Question: I have this custom ConfirmationDialogFragment extended with DialogFragment and I want to replicate the same behavior of AlertDialog but with a custom one. so that next time I can apply this when I need to have an alert dialog with a custom layout and maybe add that as a parameter to my dialog class.
The problem is I can't show the dialog and match the parent like in AlertDialog, kindly refer to this
.
My Dialog fragment class:
'''
import android.os.Bundle
import android.view.LayoutInflater
import android.view.View
import android.view.ViewGroup
import androidx.databinding.DataBindingUtil
import androidx.fragment.app.DialogFragment
private const val KEY_MESSAGE = "ConfirmationDialogFragment.KEY_MESSAGE"
class ConfirmationDialogFragment : DialogFragment() {
private lateinit var binding: DialogFragmentConfirmationBinding
private var onOkClicked: (() -> Unit)? = null
private var onCancelClicked: (() -> Unit)? = null
override fun onCreateView(inflater: LayoutInflater, container: ViewGroup?, savedInstanceState: Bundle?): View? {
val message = arguments?.getString(KEY_MESSAGE) ?: ""
binding = DataBindingUtil.inflate(
LayoutInflater.from(context),
R.layout.dialog_fragment_confirmation,
null,
false
)
binding.message = message
binding.onClickedOk = View.OnClickListener {
onOkClicked?.invoke()
dismiss()
}
binding.onClickedCancel = View.OnClickListener {
onCancelClicked?.invoke()
dismiss()
}
return binding.root
}
fun setOnOkClicked(onOkClicked: () -> Unit) {
this.onOkClicked = onOkClicked
}
fun setOnCancelClicked(onCancelClicked: () -> Unit) {
this.onCancelClicked = onCancelClicked
}
companion object {
fun newInstance(message: String) = ConfirmationDialogFragment().apply {
arguments = Bundle().apply {
putString(KEY_MESSAGE, message)
}
}
}
}
'''
xml layout:
'''
<?xml version="1.0" encoding="utf-8"?>
<layout xmlns:android="http://schemas.android.com/apk/res/android"
xmlns:app="http://schemas.android.com/apk/res-auto"
xmlns:tools="http://schemas.android.com/tools">
<data>
<variable
name="message"
type="String" />
<variable
name="onClickedOk"
type="android.view.View.OnClickListener" />
<variable
name="onClickedCancel"
type="android.view.View.OnClickListener" />
<import type="android.view.View" />
</data>
<androidx.constraintlayout.widget.ConstraintLayout
android:layout_width="match_parent"
android:layout_height="wrap_content"
android:padding="8sp">
<androidx.appcompat.widget.AppCompatTextView
android:id="@+id/messageTextView"
android:layout_width="match_parent"
android:layout_height="wrap_content"
android:padding="12dp"
android:text="@{message}"
app:layout_constraintStart_toStartOf="parent"
app:layout_constraintTop_toBottomOf="parent"
app:layout_constraintTop_toTopOf="parent"
tools:text="Save?" />
<androidx.appcompat.widget.AppCompatButton
android:id="@+id/cancleButton"
style="@style/AppTheme.BodyTitle"
android:layout_width="wrap_content"
android:layout_height="wrap_content"
android:background="@android:color/transparent"
android:onClick="@{onClickedCancel}"
android:text="Cancel"
app:layout_constraintBottom_toBottomOf="parent"
app:layout_constraintEnd_toStartOf="@+id/appCompatButton2"
app:layout_constraintTop_toBottomOf="@+id/messageTextView" />
<androidx.appcompat.widget.AppCompatButton
android:id="@+id/appCompatButton2"
style="@style/AppTheme.BodyTitle"
android:layout_width="wrap_content"
android:layout_height="wrap_content"
android:background="@android:color/transparent"
android:onClick="@{onClickedOk}"
android:text="Yes"
app:layout_constraintBottom_toBottomOf="@+id/cancleButton"
app:layout_constraintEnd_toEndOf="@+id/messageTextView"
app:layout_constraintTop_toTopOf="@+id/cancleButton" />
</androidx.constraintlayout.widget.ConstraintLayout>
</layout>
'''
styles xml:
'''
<?xml version="1.0" encoding="utf-8"?>
<resources>
<style name="AppTheme.Base" parent="Theme.AppCompat.Light.DarkActionBar" />
<style name="AppTheme" parent="AppTheme.Base">
<item name="colorAccent">@color/black</item>
<item name="windowActionBar">false</item>
<item name="coordinatorLayoutStyle">@style/Widget.Support.CoordinatorLayout</item>
<item name="windowNoTitle">true</item>
<item name="colorButtonNormal">@android:color/darker_gray</item>
<item name="buttonStyle">@style/AppTheme.AppThemeButton</item>
</style>
<style name="AppTheme.AppThemeButton">
<item name="android:layout_width">match_parent</item>
<item name="android:layout_height">wrap_content</item>
<item name="android:layout_marginStart">16dp</item>
<item name="android:layout_marginEnd">16dp</item>
<item name="android:textSize">16sp</item>
<item name="android:gravity">center</item>
<item name="android:padding">16dp</item>
<item name="android:textColor">@color/white</item>
<item name="android:foreground">?android:attr/selectableItemBackground</item>
<item name="android:textStyle">bold</item>
</style>
<style name="AppTheme.BodyTitle">
<item name="android:textSize">14sp</item>
<item name="android:textStyle">normal</item>
</style>
</resources>
'''
This is how i use this on my activity:
'''
val dialog = ConfirmationDialogFragment.newInstance(getString(R.string.info_unsaved_data)).apply {
setOnOkClicked {
// do something
}
setOnCancelClicked {
// do something
}
}
dialog.show(supportFragmentManager, null)
'''
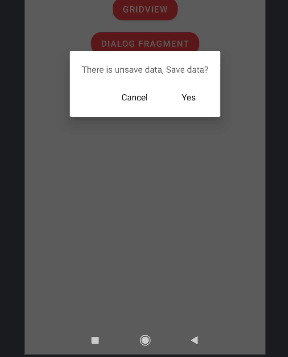
Answer: Have tried the code you have and it turns out that you just really need to override the Dialog theme,
from your 'ConfirmationDialogFragment' class
'''
override fun getTheme() = R.style.AppTheme_Alert
'''
and from your styles just add this but colorAccent is just optional, hehe.
'''
<style name="AppTheme.Alert" parent="Theme.AppCompat.Light.Dialog.Alert">
<item name="colorAccent">@color/black</item>
</style>
'''